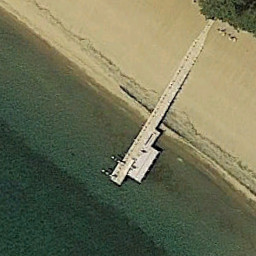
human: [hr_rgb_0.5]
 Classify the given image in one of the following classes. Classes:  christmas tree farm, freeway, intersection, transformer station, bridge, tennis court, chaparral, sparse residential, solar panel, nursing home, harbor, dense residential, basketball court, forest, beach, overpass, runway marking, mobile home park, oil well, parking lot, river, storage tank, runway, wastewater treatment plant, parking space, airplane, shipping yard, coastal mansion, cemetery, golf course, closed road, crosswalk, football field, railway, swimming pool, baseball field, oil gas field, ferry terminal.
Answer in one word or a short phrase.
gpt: ferry terminal